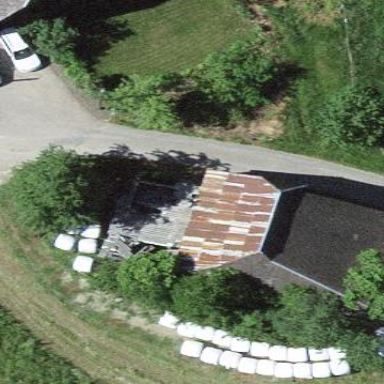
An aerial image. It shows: Rural barn.